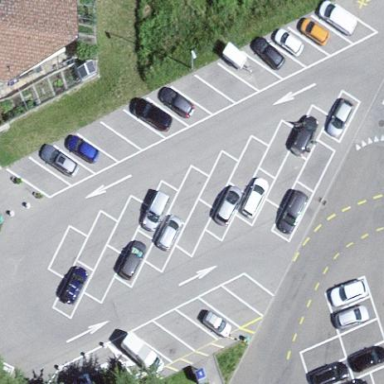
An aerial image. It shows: Parking area with asphalt surface.